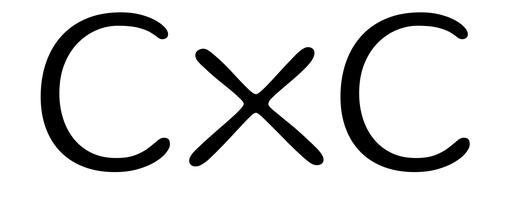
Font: Gluten_ExtraLight